Field crop: maize
Growth stage: 2
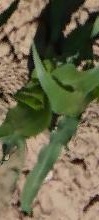
Species: maize